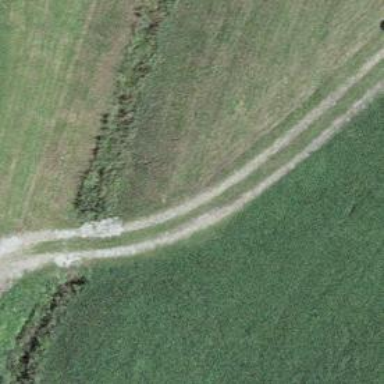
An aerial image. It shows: Track road with bridge.